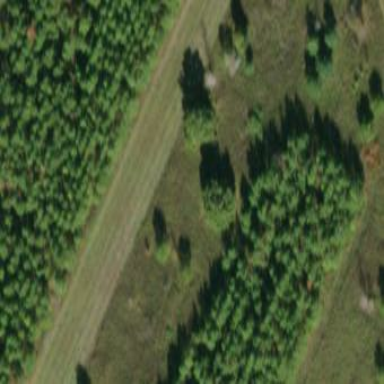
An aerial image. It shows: Orchard.